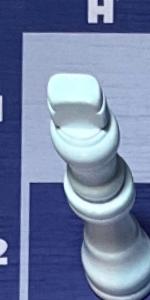
Label: King_White